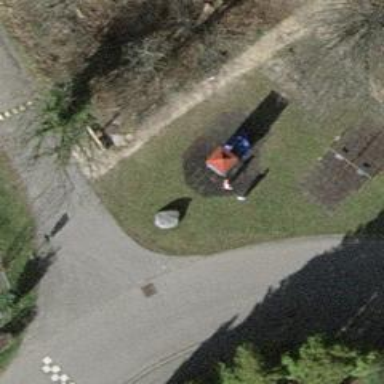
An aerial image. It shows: Playground featuring slide.